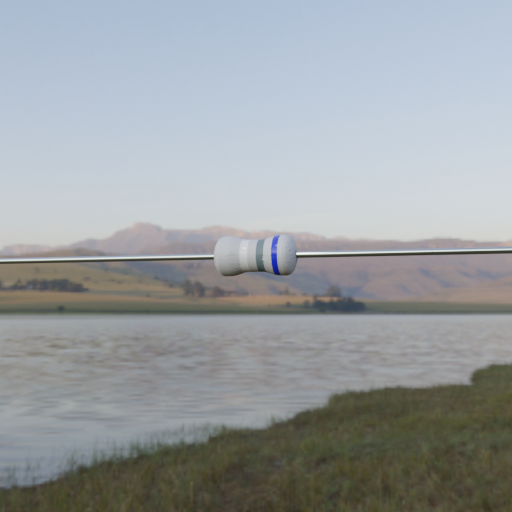
Resistor colour bands (in order): white, gray, blue